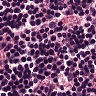
Metastatic tissue present: no